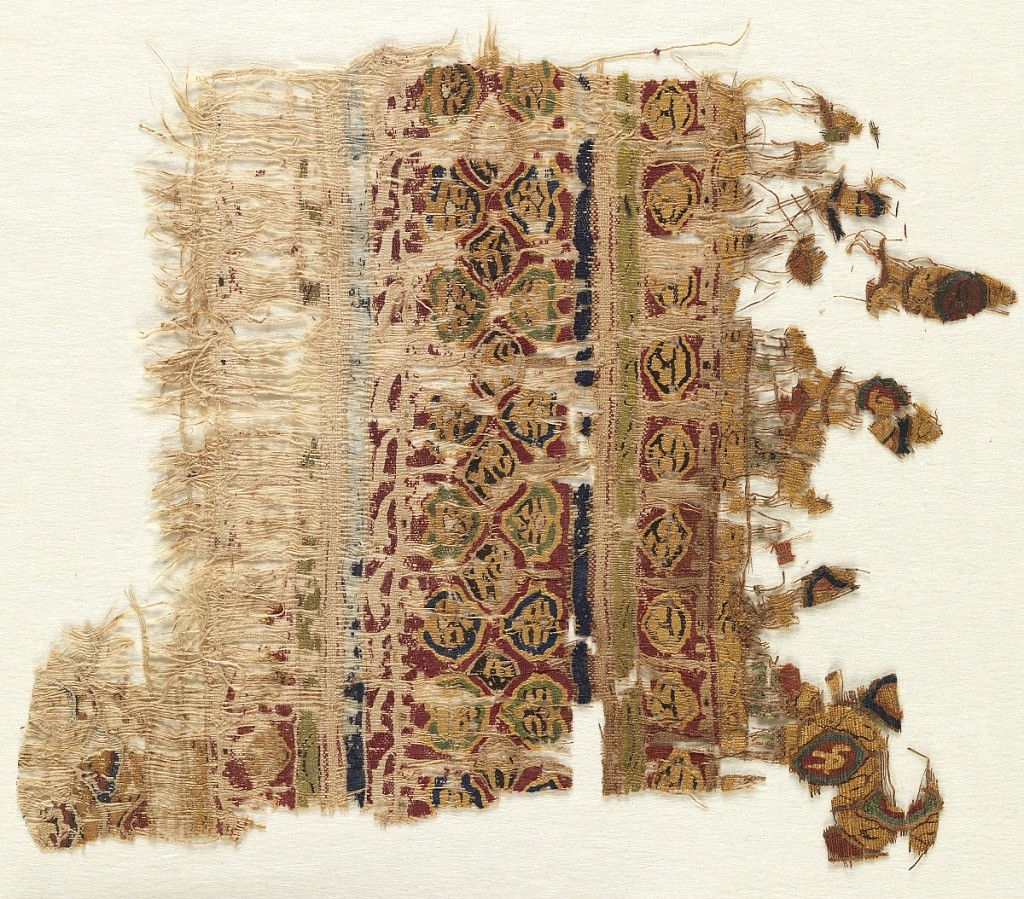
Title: Tiraz fragment
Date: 10th–11th century
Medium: linen, silk Technique: tapestry weave
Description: Fragment of a polychrome tapestry weave band incorporating Arabic script, medallion with birds and flowers. Eccentric wefts, slits and double sided. Many wefts are missing.